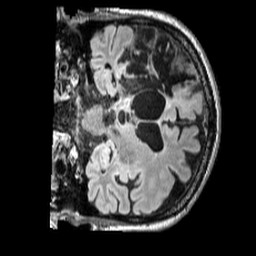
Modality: FLAIR
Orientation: coronal
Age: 64
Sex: male
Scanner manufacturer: siemens
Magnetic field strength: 3 T
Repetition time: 5 s
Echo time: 0.387 s